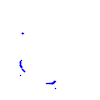
Particle: kaon